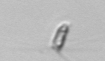
Label: Calciopappus